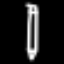
Label: pencil